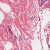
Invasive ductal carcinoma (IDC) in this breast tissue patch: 0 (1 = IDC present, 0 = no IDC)